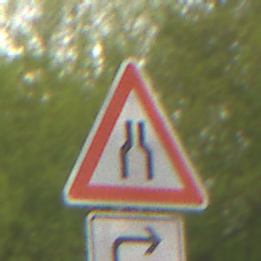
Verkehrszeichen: VerengteFahrbahn
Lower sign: RichtungsangabeDurchPfeile5
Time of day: MorningAfternoon
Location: Outdoor (Nature)
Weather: Overcast
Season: NotSpecified
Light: Natural